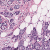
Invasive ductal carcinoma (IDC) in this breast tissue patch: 1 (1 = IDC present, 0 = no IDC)